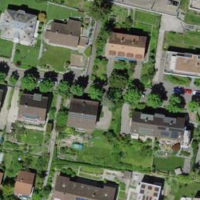
EUNIS habitat code: 54
Species observed at this site:
Milvus milvus
Pica pica
Corvus corone
Ciconia ciconia
Sylvia borin